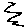
Label: zigzag